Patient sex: F
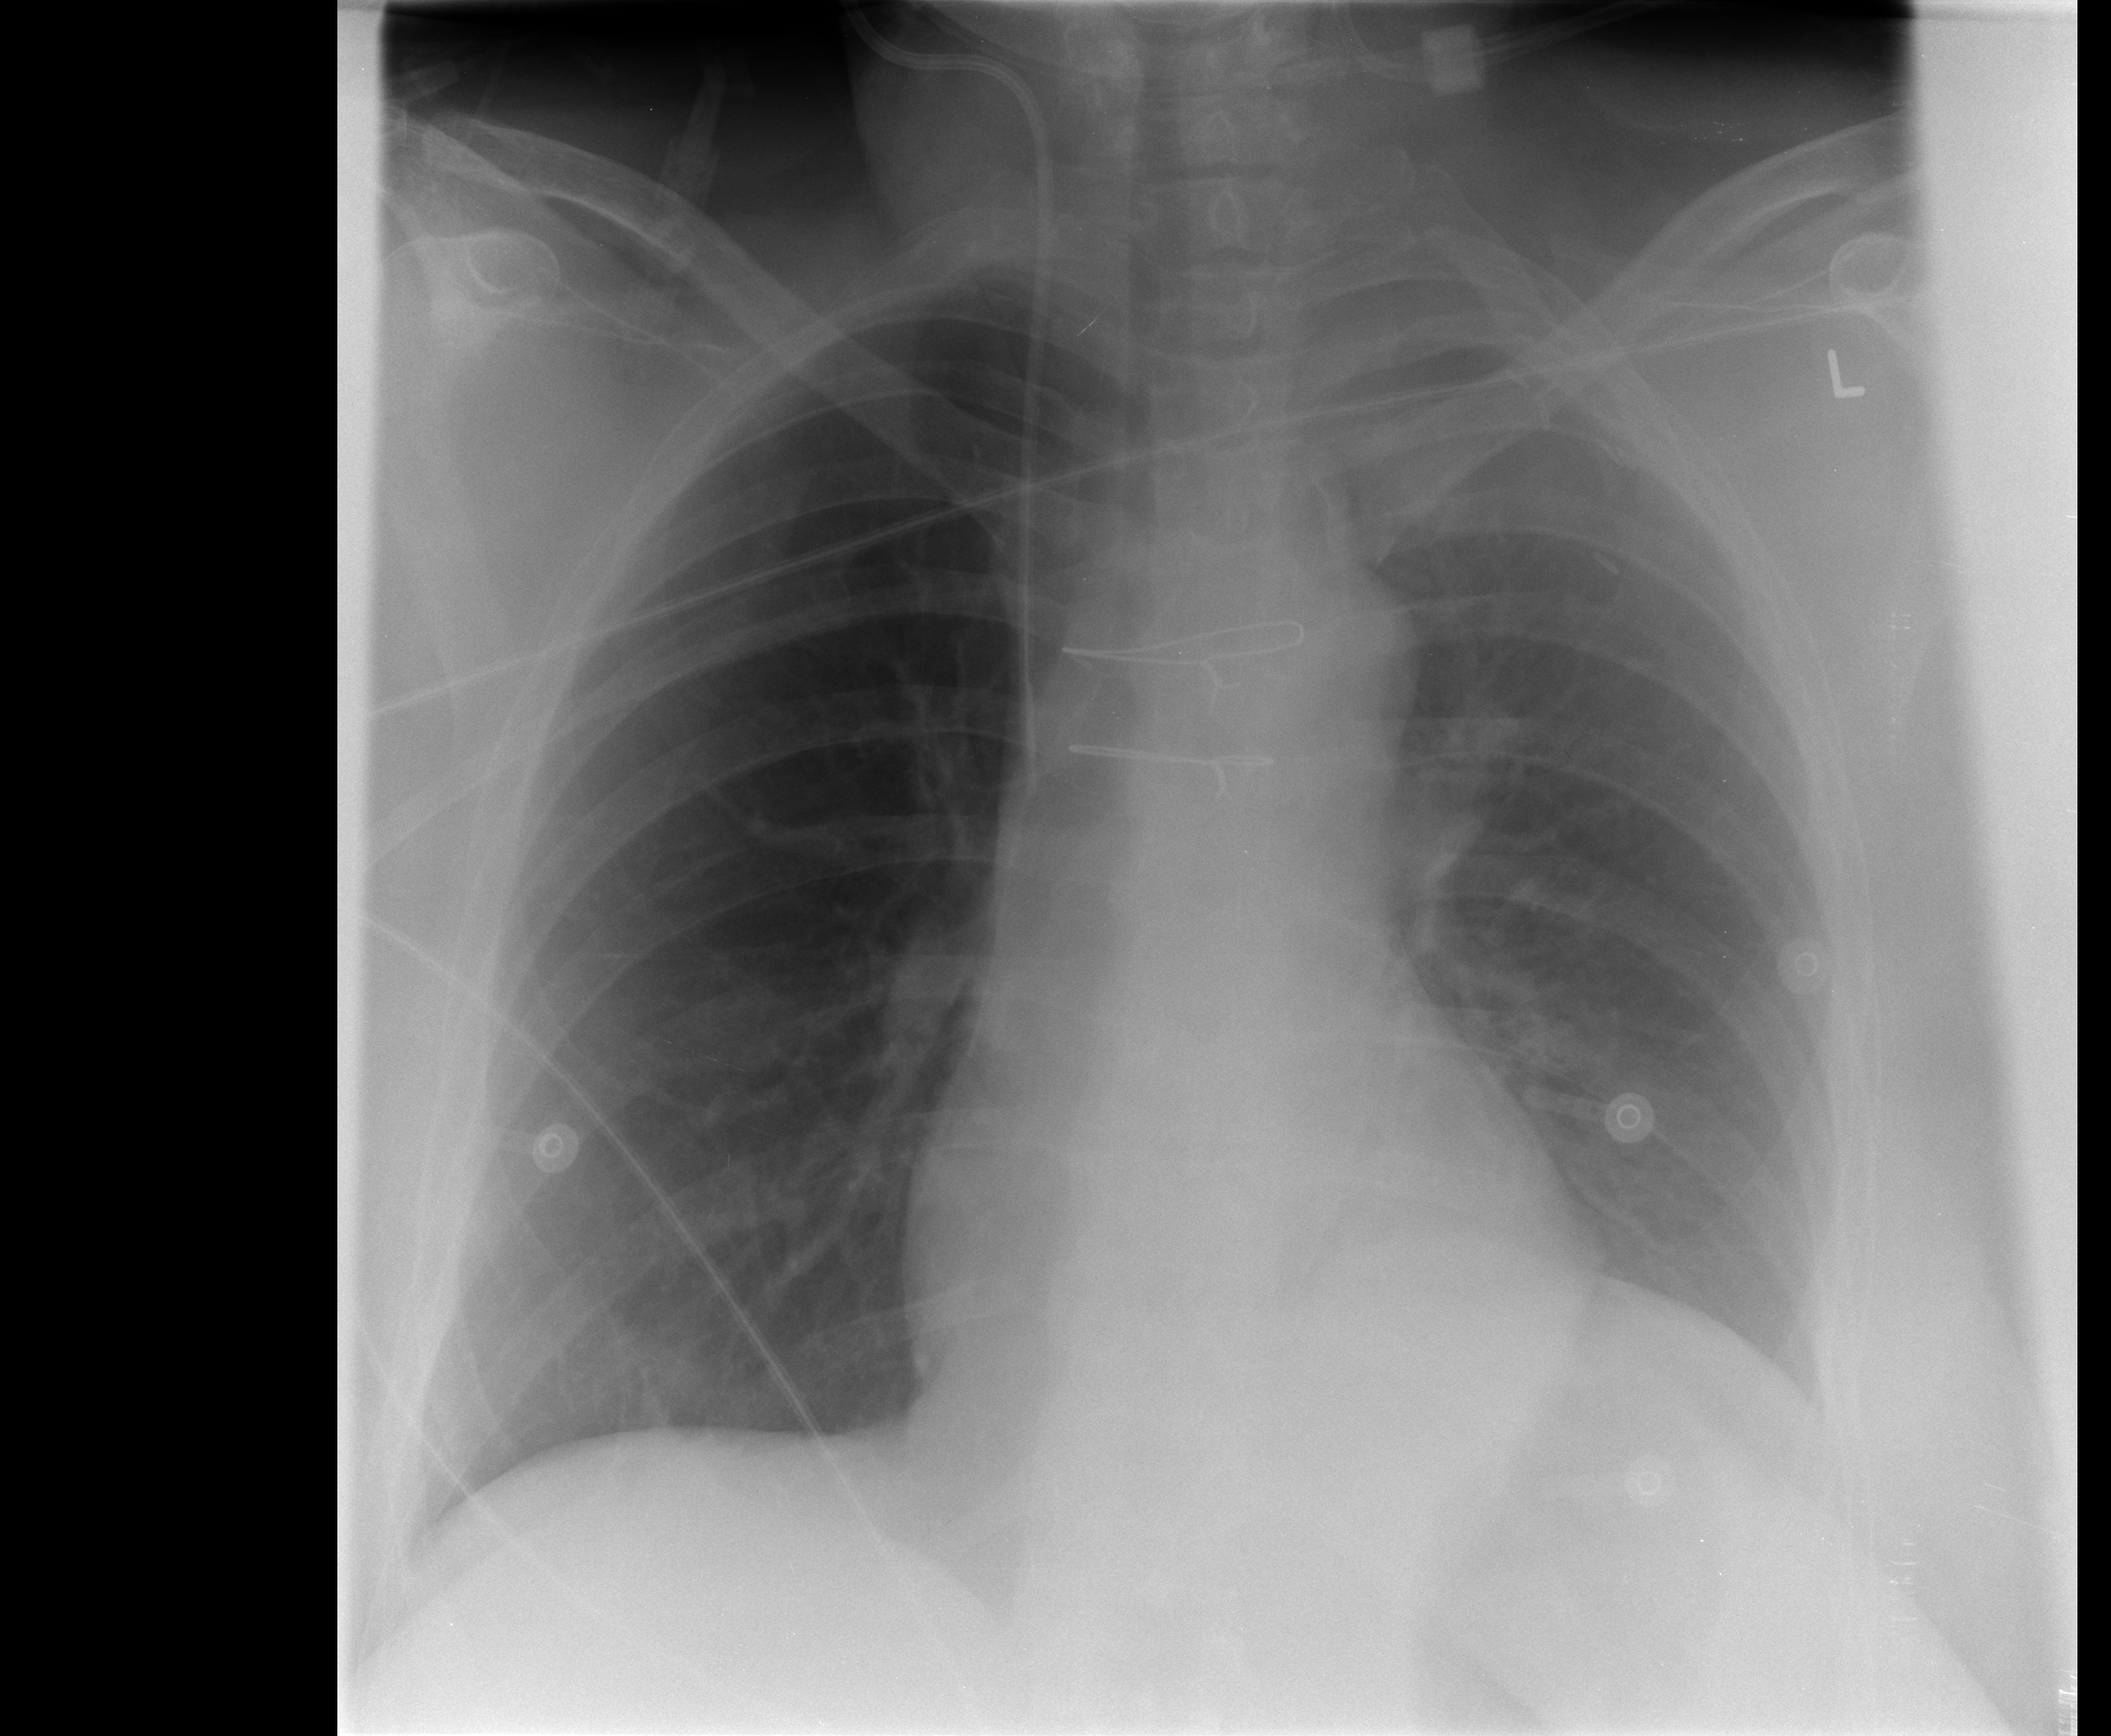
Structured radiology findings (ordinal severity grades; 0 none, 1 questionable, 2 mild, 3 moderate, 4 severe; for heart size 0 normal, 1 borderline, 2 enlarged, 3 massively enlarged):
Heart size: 0
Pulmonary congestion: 0
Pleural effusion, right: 0
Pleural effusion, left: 0
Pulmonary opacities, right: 0
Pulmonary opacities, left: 1
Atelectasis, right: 0
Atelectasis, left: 2